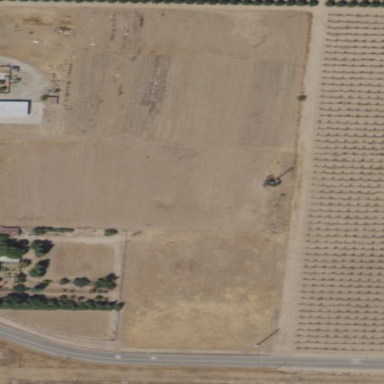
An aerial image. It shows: Vineyard.